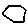
Label: hexagon